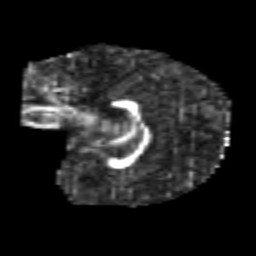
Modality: FA
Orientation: sagittal
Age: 6
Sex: female
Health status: healthy